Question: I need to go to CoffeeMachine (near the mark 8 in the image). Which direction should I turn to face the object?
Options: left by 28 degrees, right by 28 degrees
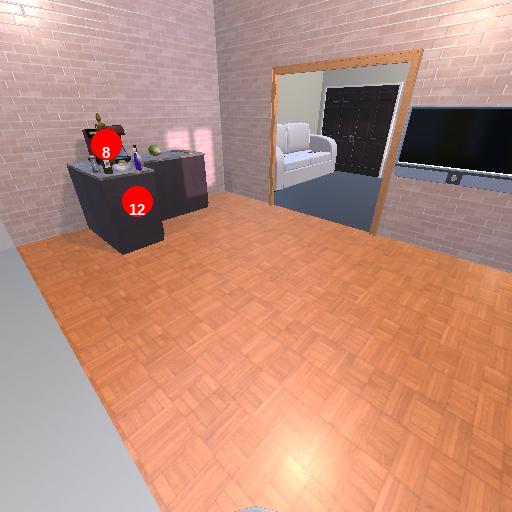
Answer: left by 28 degrees